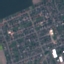
Land use / land cover: Residential